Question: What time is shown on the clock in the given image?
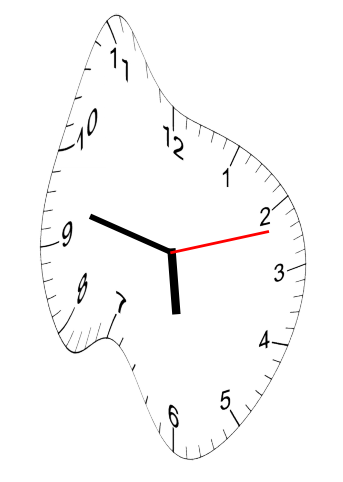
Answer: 05:47:12